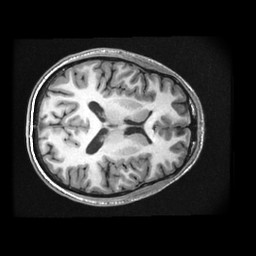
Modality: T1w
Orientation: axial
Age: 23
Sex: male
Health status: healthy
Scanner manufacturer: ge
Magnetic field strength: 3 T
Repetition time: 0.008344 s
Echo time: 0.003112 s